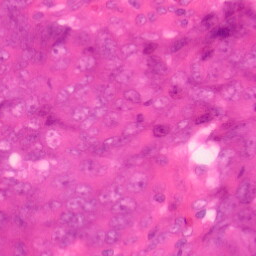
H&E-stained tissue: Colon